Question: I'm using YUI to reset the browser classes and then I'm bringing in a couple custom stylesheets... I've seen this happen a few times and I don't think that I've ever narrowed down the cause:
the table is pulling in images to make up the squared table with shadowing... but for some reason, it's broken...
Here is my CSS:
'''
.tblSquare {
text-align: left;
border-collapse: collapse;
}
.tblSquare td.top {
background:url('/Content/Images/tblSquare_top.gif') repeat-x;
}
.tblSquare td.left {
background:url('/Content/Images/tblSquare_left.gif') repeat-y;
}
.tblSquare td.right {
background:url('/Content/Images/tblSquare_right.gif') repeat-y;
}
.tblSquare td.bottom {
background:url('/Content/Images/tblSquare_bottom.gif') repeat-x;
}
.tblSquare td.content {
background:#FFF;
vertical-align:top;
}
'''
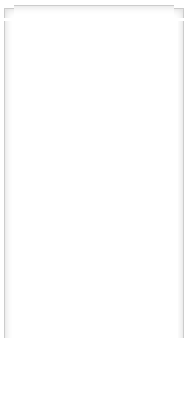
Answer: I've come to the conclusion that this is not good practice. Always use DIVs when the content is not tabular data. No sense in trying to be clever... and in doing so, being extremely un-clever.